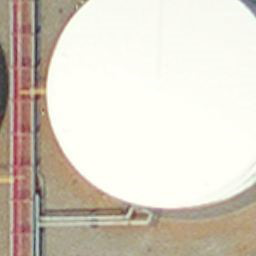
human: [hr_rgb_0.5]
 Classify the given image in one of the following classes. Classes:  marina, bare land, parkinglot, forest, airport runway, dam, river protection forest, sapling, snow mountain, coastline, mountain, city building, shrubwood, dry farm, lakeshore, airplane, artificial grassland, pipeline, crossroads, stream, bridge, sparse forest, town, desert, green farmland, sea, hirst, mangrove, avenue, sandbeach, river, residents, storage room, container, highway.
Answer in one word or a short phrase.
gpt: storage room